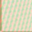
Piece: xx